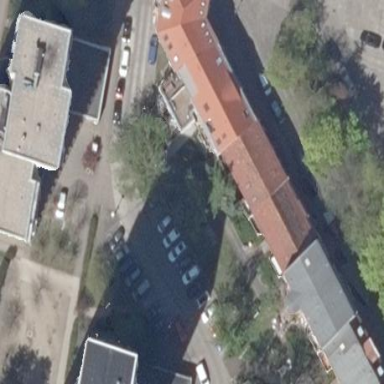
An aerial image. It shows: Historic residential building with baroque architecture. It has gabled roof made of red roof tiles.